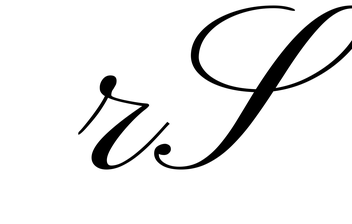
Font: PinyonScript-Regular